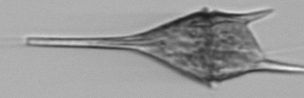
Label: Tripos_lineatus